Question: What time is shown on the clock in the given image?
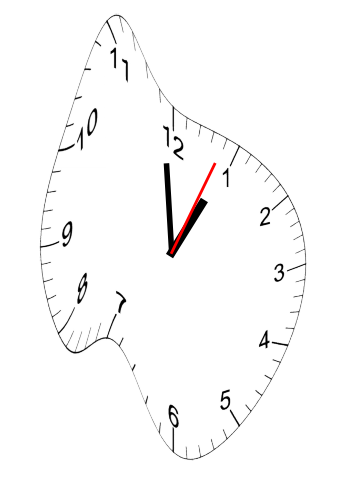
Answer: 12:59:04